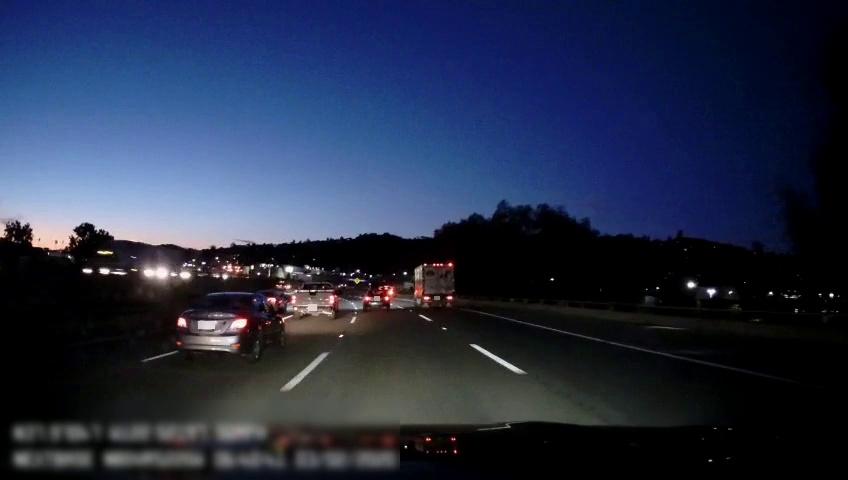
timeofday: Night
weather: Other
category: Drivable Space
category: Vehicles | Car
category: Vehicles | Truck
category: Vehicles | Car
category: Vehicles | Truck
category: Vehicles | Car
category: Vehicles | Truck
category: Vehicles | Truck
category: Vehicles | SUV
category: Lanes | Alternate Lane
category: Lanes | Alternate Lane
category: Lanes | Current Lane
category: Lanes | Current Lane
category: Lanes | Alternate Lane